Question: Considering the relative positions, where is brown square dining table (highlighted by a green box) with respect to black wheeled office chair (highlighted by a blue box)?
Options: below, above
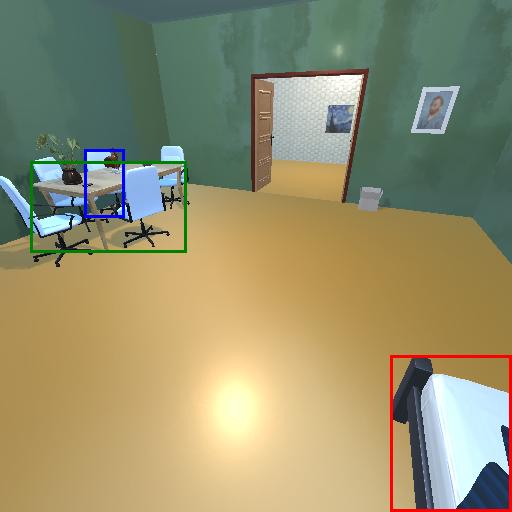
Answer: below